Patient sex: F
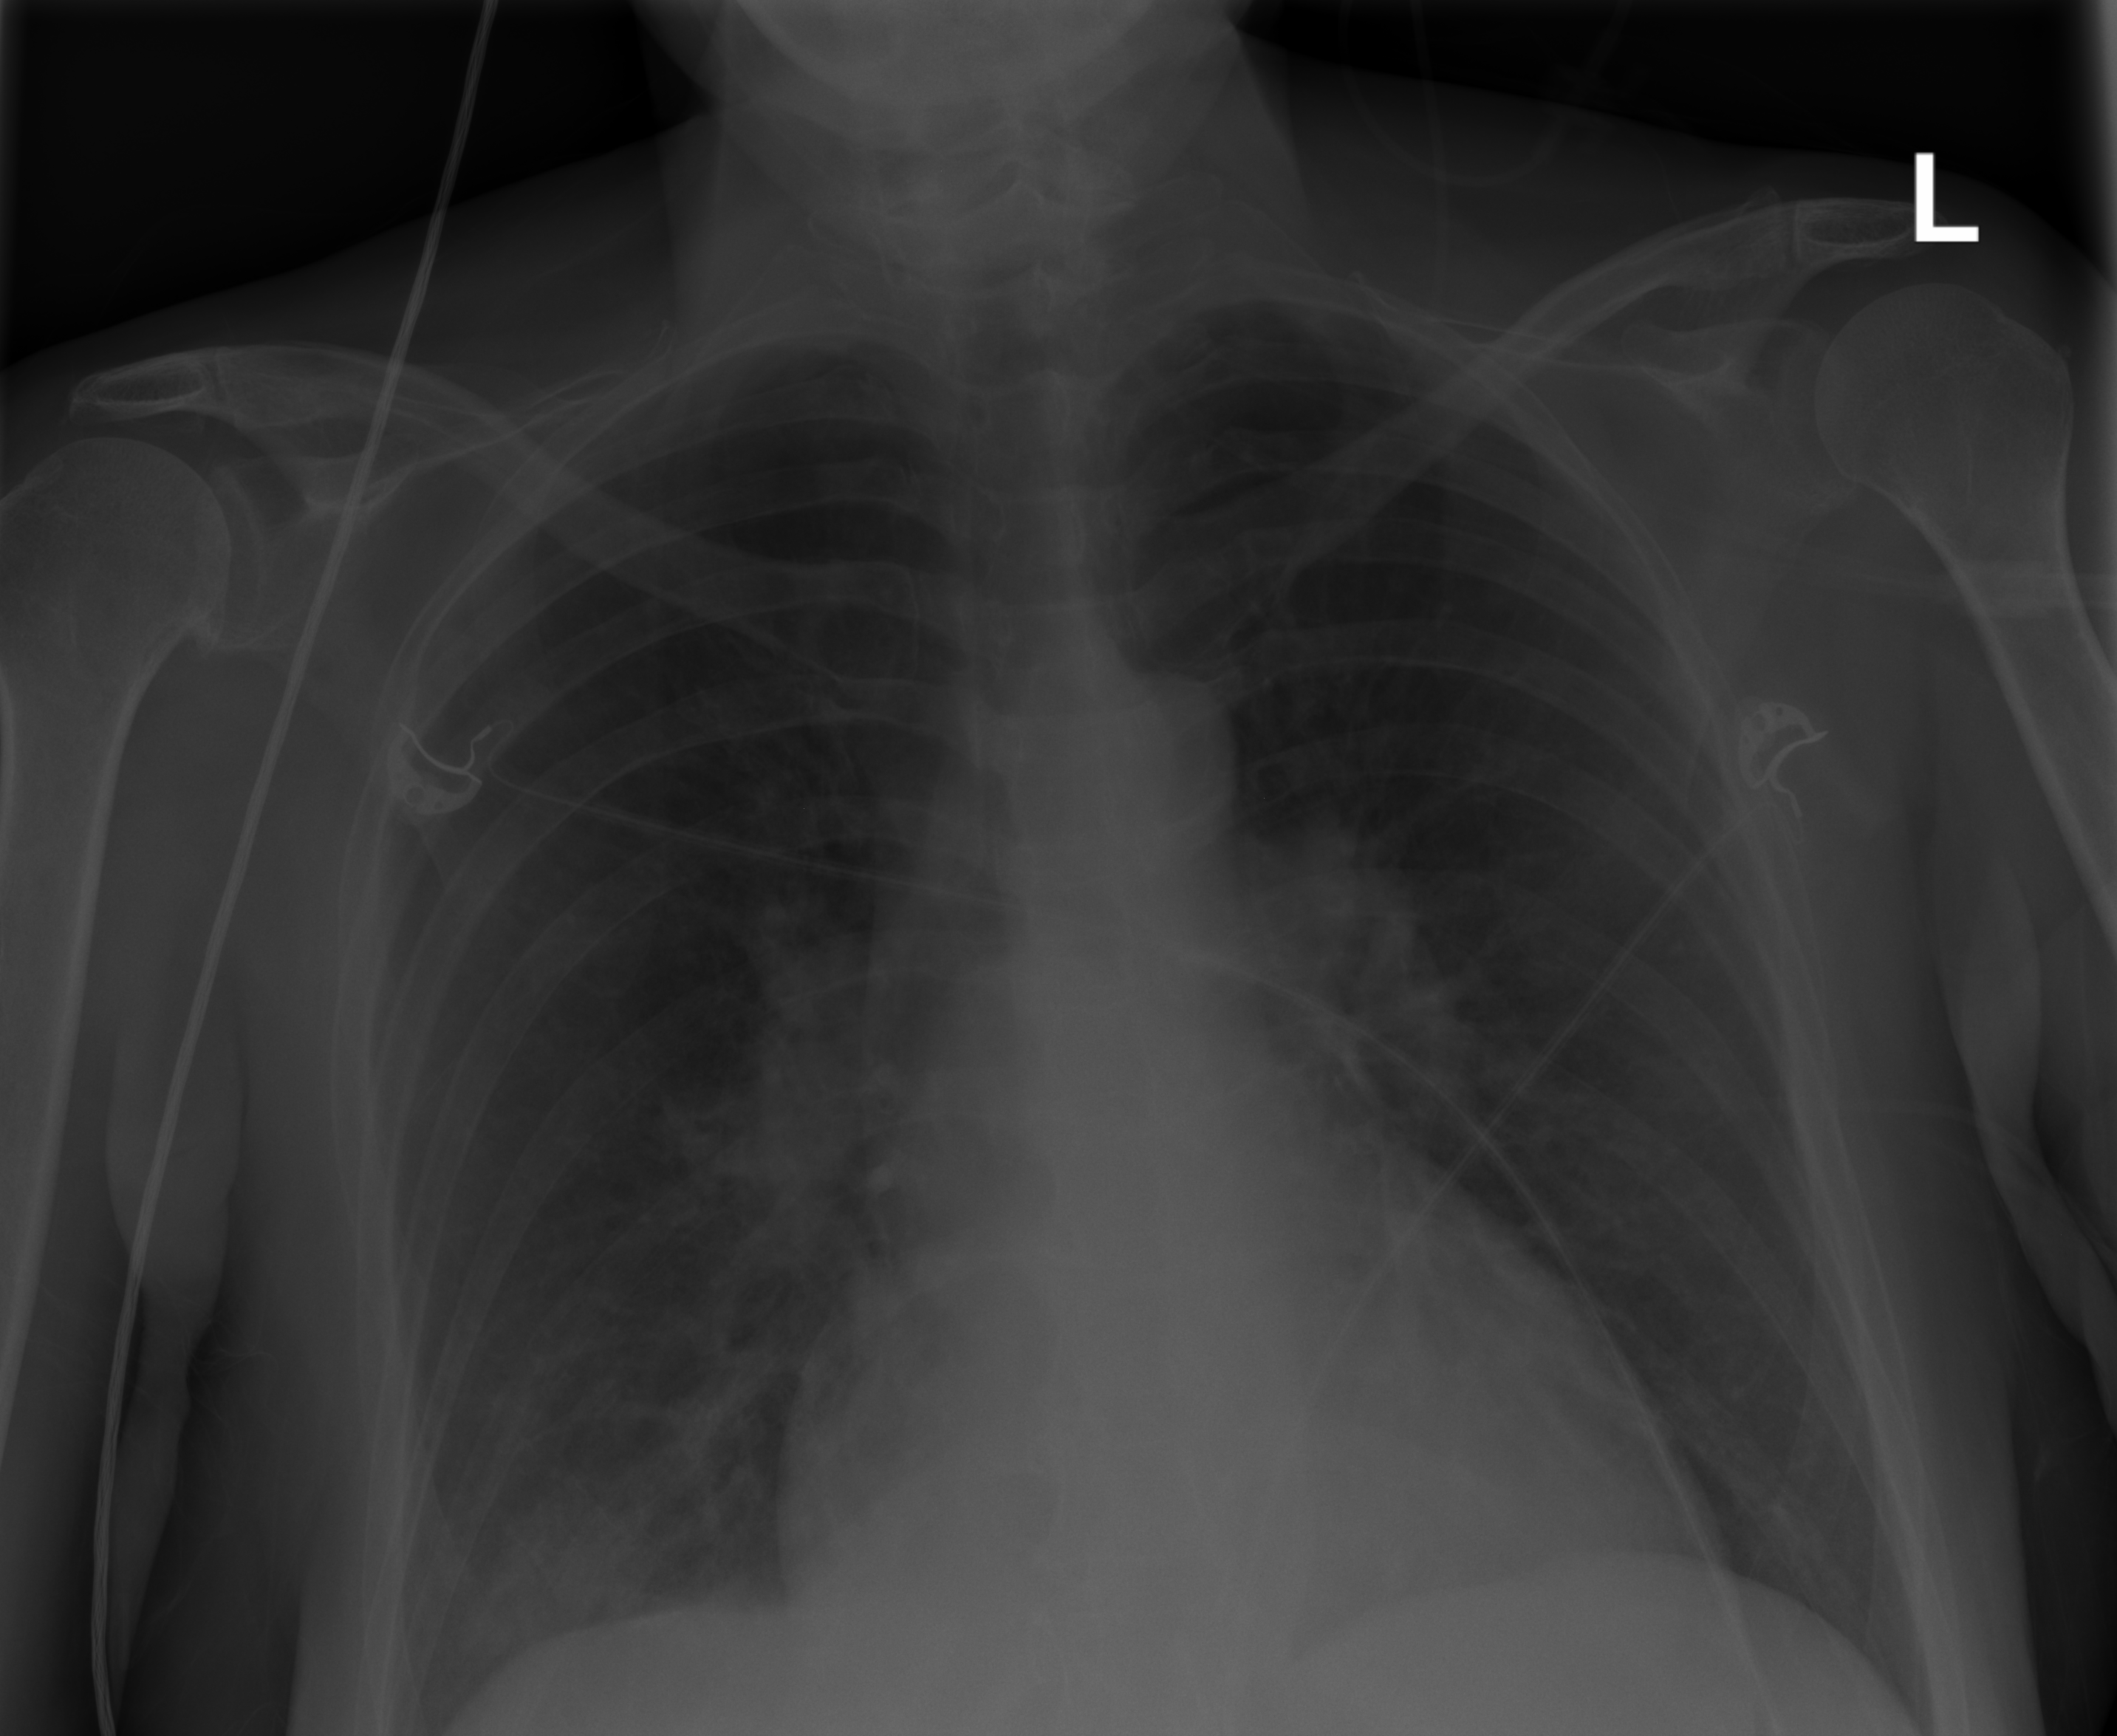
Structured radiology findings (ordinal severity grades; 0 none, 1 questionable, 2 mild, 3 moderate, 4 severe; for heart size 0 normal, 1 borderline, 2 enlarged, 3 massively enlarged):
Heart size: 2
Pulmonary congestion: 0
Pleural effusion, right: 0
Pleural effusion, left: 0
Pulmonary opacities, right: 2
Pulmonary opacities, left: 0
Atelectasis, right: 0
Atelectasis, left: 0